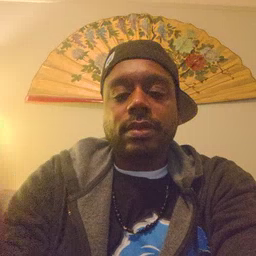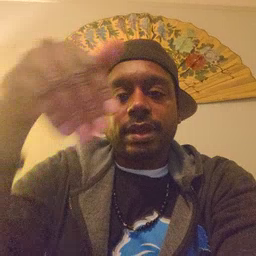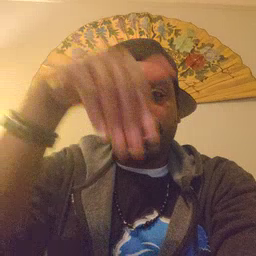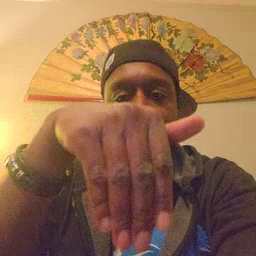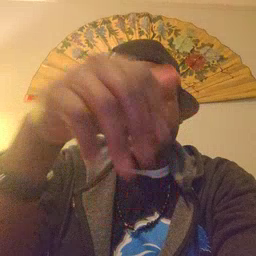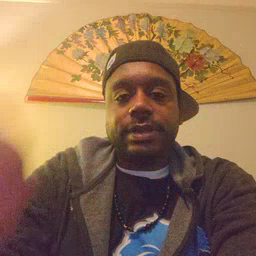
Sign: night